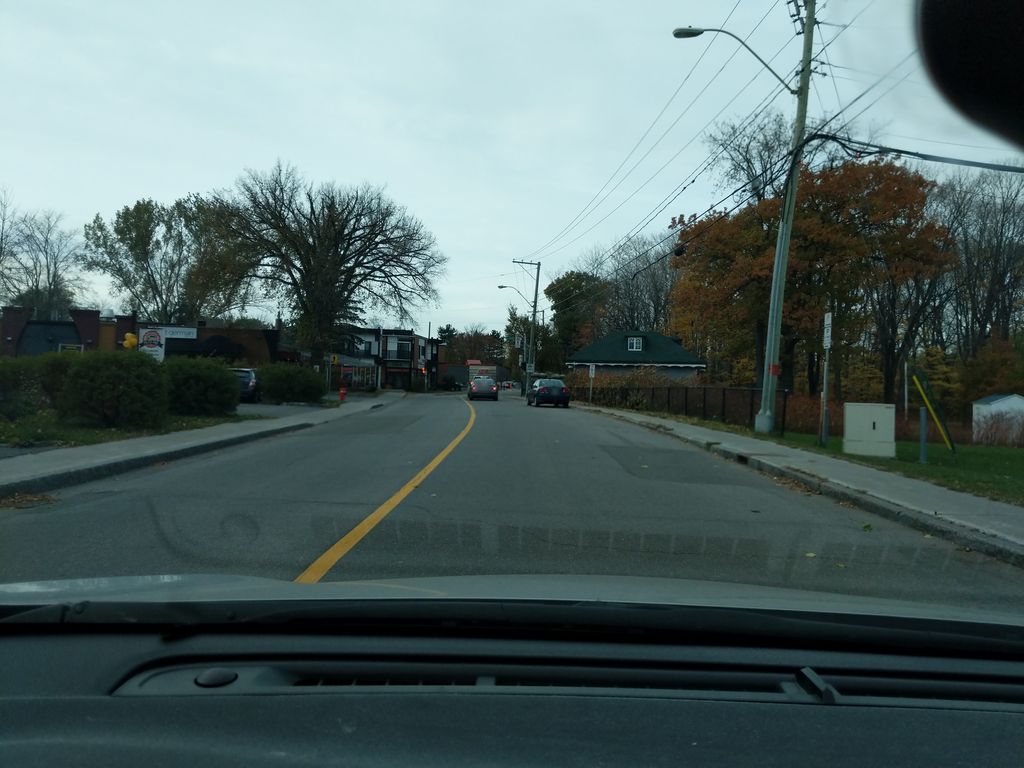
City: quebec_city